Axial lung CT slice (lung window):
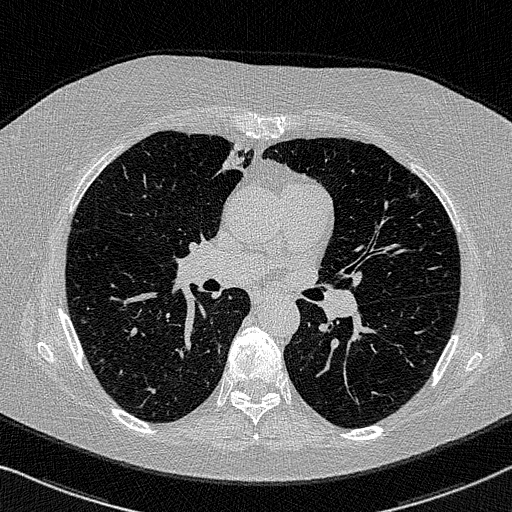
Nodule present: no